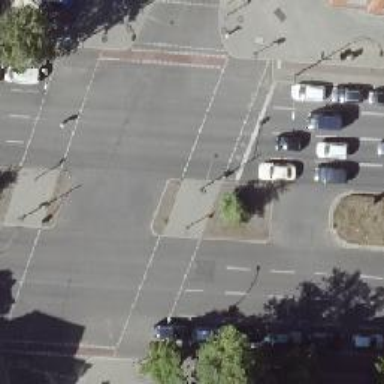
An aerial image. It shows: Road with traffic signals.